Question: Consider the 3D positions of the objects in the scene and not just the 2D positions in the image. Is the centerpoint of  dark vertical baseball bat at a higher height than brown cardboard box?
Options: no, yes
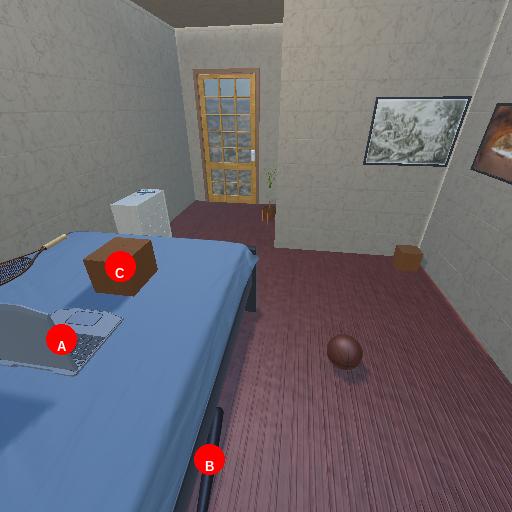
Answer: no